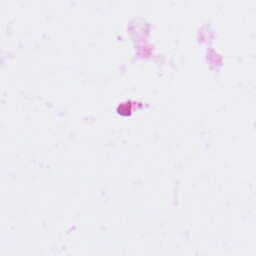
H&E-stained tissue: Pancreatic